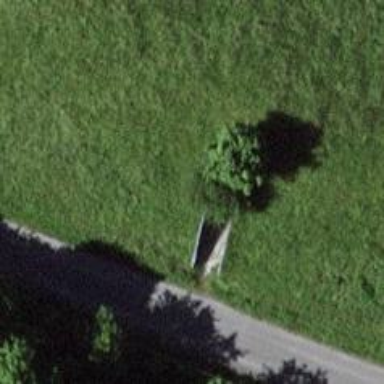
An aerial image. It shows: Retaining wall.